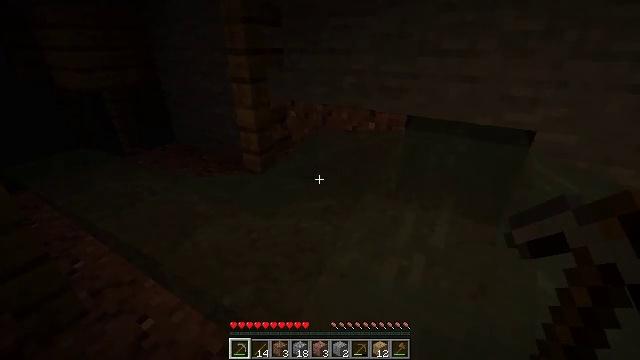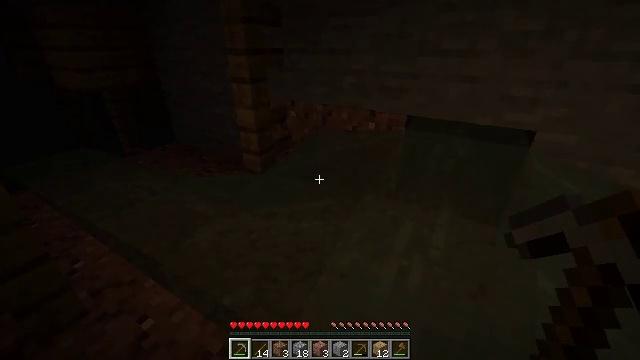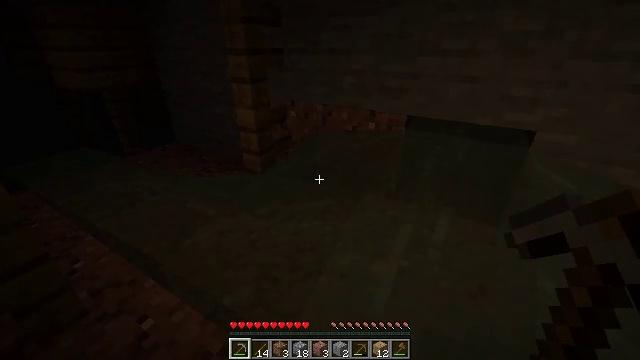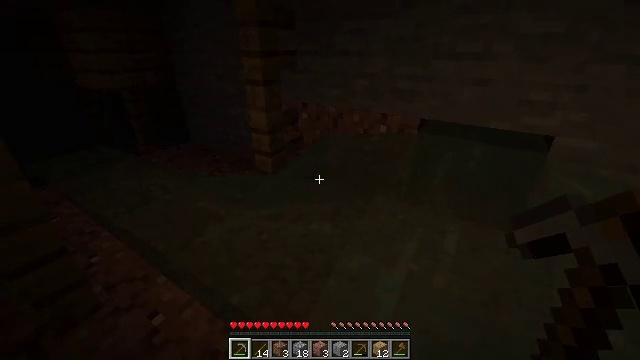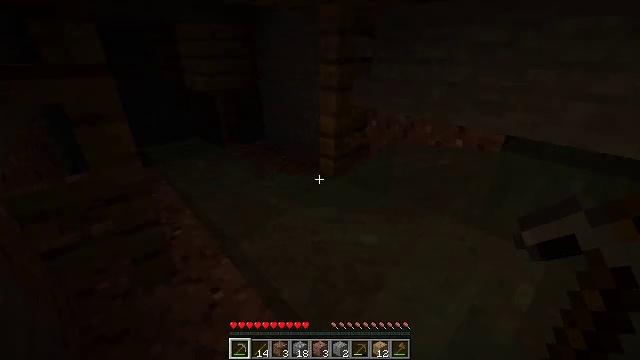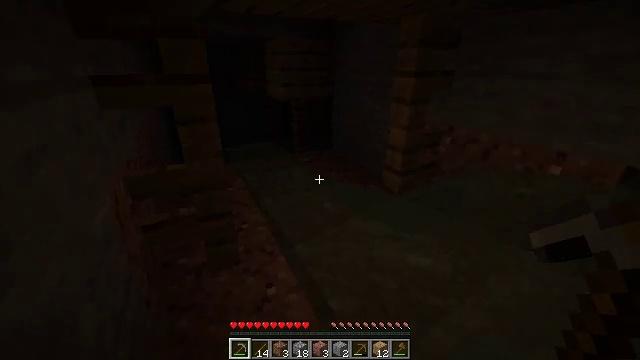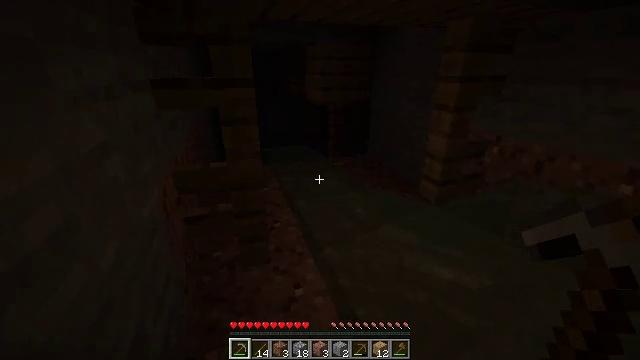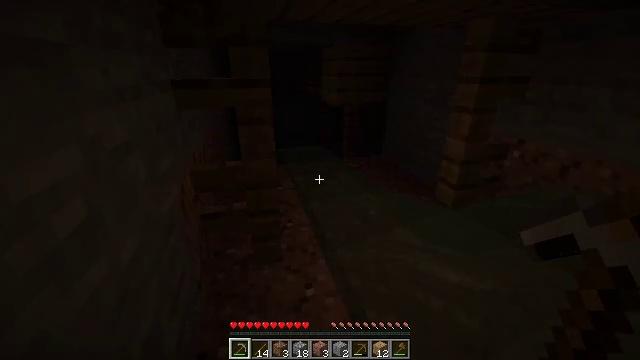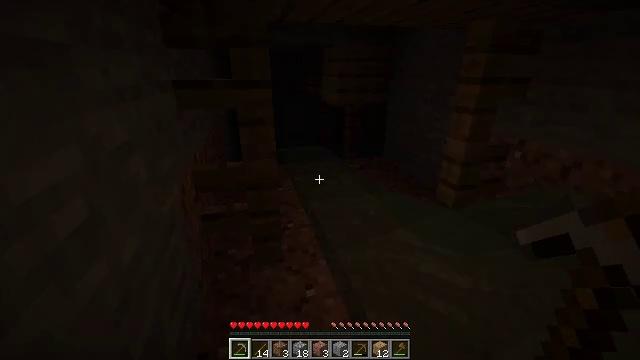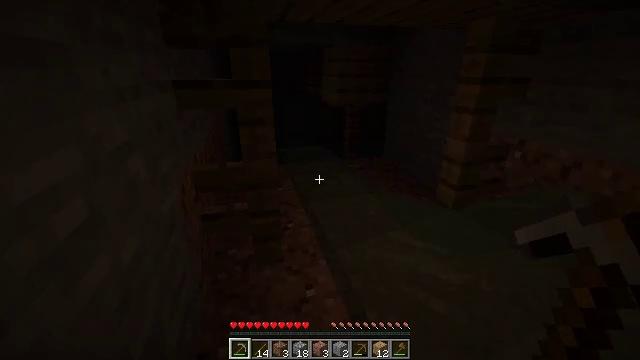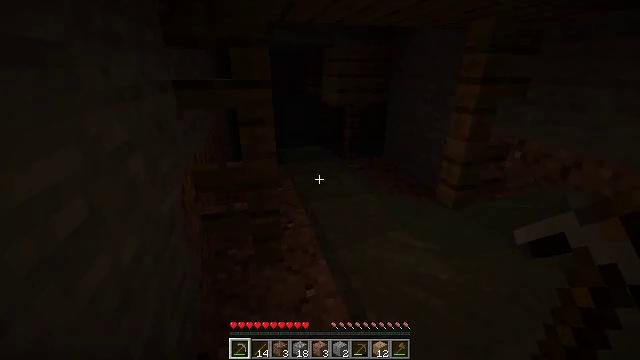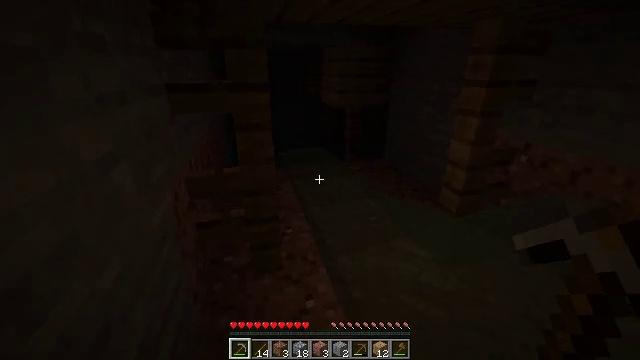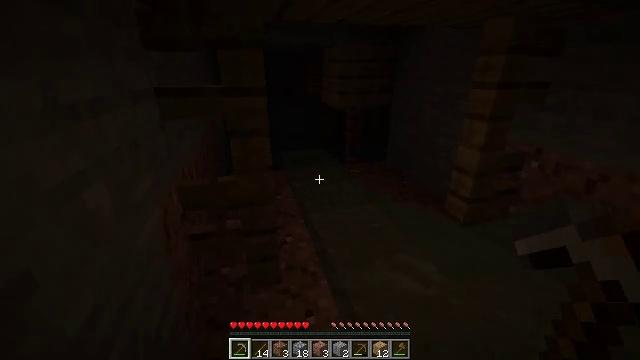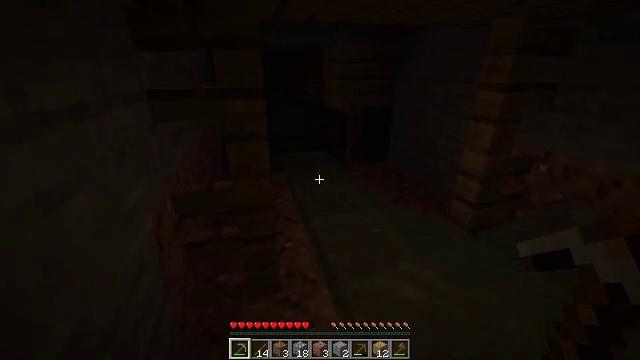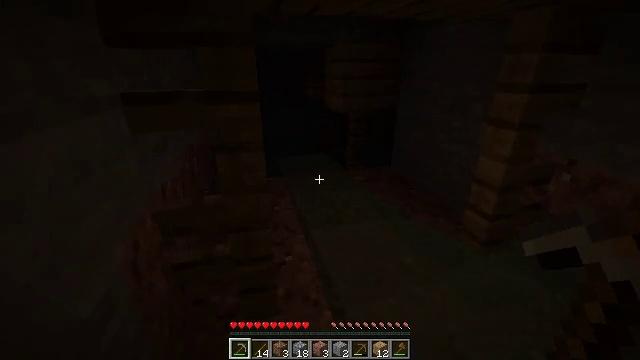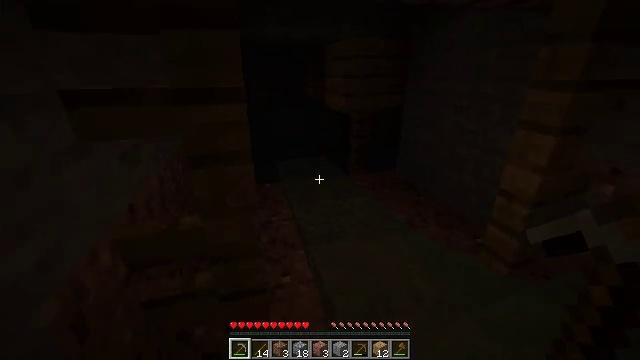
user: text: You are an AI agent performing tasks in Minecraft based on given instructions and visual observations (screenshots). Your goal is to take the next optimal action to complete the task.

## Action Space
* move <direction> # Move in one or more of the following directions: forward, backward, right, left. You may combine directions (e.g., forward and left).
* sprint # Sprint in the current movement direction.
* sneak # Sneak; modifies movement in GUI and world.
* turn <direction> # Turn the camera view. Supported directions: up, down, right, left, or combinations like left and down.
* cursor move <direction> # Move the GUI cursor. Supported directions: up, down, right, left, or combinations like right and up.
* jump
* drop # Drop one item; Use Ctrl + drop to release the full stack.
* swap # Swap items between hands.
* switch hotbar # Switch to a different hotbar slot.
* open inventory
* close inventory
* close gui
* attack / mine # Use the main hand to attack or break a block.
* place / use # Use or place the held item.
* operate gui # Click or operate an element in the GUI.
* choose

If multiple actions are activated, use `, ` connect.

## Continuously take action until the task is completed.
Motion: motion action
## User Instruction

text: Gather some oak planks.
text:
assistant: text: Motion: no_op
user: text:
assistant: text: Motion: no_op
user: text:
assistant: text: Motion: turn left
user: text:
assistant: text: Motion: turn left and up
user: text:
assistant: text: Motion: turn left and up
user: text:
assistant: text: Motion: turn left
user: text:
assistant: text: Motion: turn left
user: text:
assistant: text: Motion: no_op
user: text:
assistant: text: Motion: no_op
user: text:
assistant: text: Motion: no_op
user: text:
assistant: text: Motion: move forward
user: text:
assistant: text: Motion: move forward
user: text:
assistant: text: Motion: move forward
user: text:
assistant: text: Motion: move forward
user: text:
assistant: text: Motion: move forward
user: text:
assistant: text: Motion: move forward
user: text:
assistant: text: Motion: move forward
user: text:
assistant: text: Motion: move forward
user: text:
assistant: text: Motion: move forward
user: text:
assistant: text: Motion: move forward
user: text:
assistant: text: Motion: move forward
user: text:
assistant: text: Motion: move forward
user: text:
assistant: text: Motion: move forward
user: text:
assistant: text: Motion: move forward
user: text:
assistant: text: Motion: move forward
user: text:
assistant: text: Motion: move forward
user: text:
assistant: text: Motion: move forward, turn left
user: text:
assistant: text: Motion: move forward
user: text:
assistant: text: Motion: move forward
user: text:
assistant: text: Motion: move forward